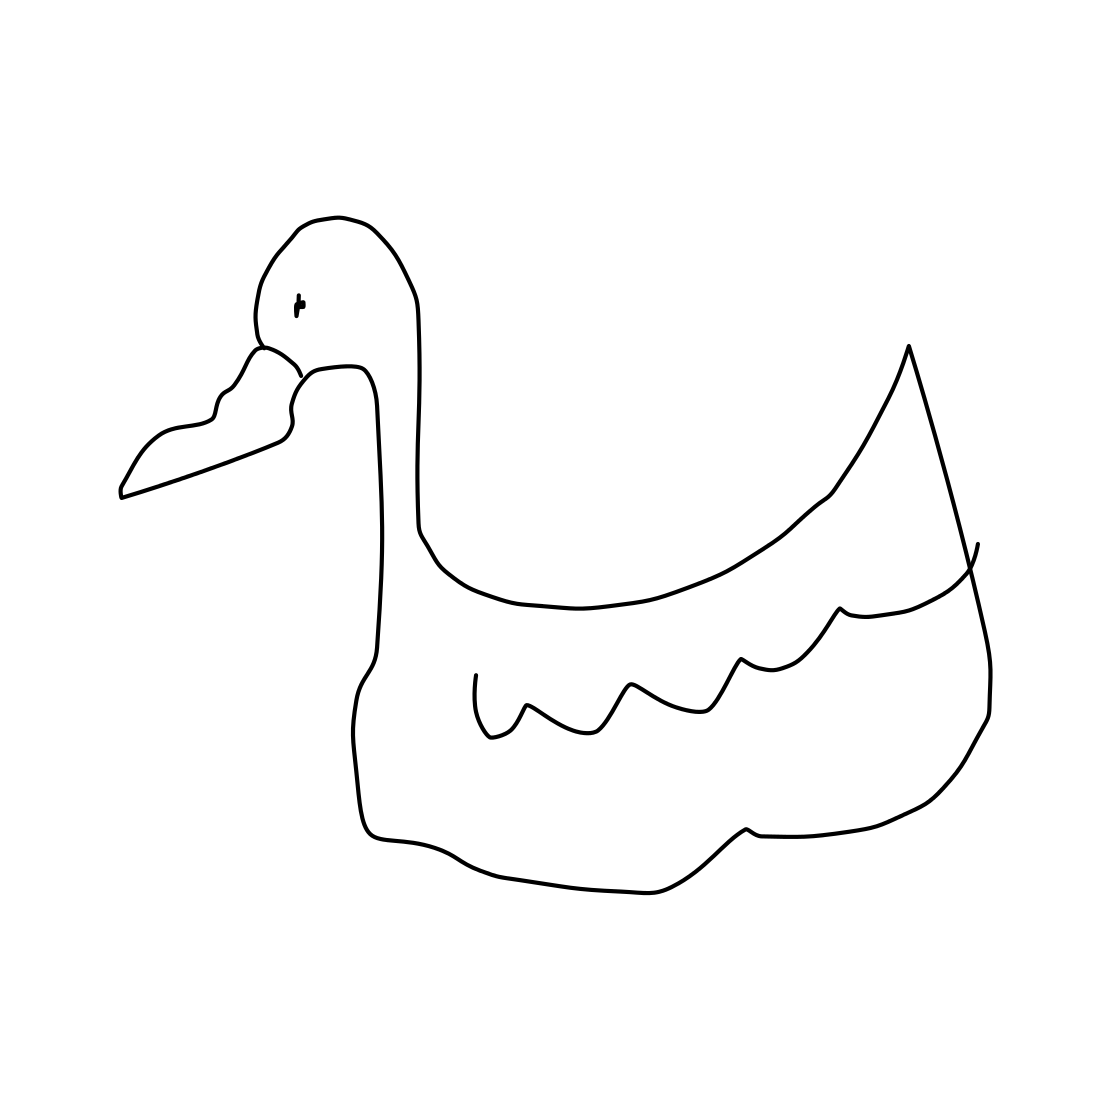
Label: duck